Question: I am new to Mac, iOS, Xcode and objective-c. I am very familiar with the Windows world (.net, C#, Silverlight, etc), but none of that really applies to what I am doing here on the Mac.
So in short I am hoping that you would help me out with pointers and a code review of sorts. There are many articles on the web (many of those on stack overflow) and you can easily get lost in all the opinions of how to do things.
So I decided to try a few simple things, like making the iOS keyboard react to Next and Done, show a toolbar above the keyboard and make text fields move to allow room for the keyboard. First sample I have here is the simple one, three text fields, two with Next and the last with Done to close the keyboard.

I added UITextFieldDelegate and a IBOutlet for each text field to the header file. Also Ctrl-dragged the text field onto the IBOutlet to connect it.
'''
#import <UIKit/UIKit.h>
@interface ViewController : UIViewController <UITextFieldDelegate>
@property (weak, nonatomic) IBOutlet UITextField* firstNameTextField;
@property (weak, nonatomic) IBOutlet UITextField* lastNameTextField;
@property (weak, nonatomic) IBOutlet UITextField* cityTextField;
@end
'''
In the source file I added the synthesize statements for the text fields, the set to nil in the viewDidUnload to flag the memory for release (using the auto memory release mode) and the textFieldShouldReturn method to set the focus on the text fields.
'''
#import "ViewController.h"
@implementation ViewController
@synthesize firstNameTextField = _firstNameTextField;
@synthesize lastNameTextField = _lastNameTextField;
@synthesize cityTextField = _cityTextField;
- (void)didReceiveMemoryWarning
{
[super didReceiveMemoryWarning];
// Release any cached data, images, etc that aren't in use.
}
#pragma mark - View lifecycle
- (void)viewDidLoad
{
[super viewDidLoad];
// Do any additional setup after loading the view, typically from a nib.
}
- (void)viewDidUnload
{
[self setFirstNameTextField:nil];
[self setLastNameTextField:nil];
[self setCityTextField:nil];
[super viewDidUnload];
}
- (void)viewWillAppear:(BOOL)animated
{
[super viewWillAppear:animated];
}
- (void)viewDidAppear:(BOOL)animated
{
[super viewDidAppear:animated];
}
- (void)viewWillDisappear:(BOOL)animated
{
[super viewWillDisappear:animated];
}
- (void)viewDidDisappear:(BOOL)animated
{
[super viewDidDisappear:animated];
}
- (BOOL)shouldAutorotateToInterfaceOrientation:(UIInterfaceOrientation)interfaceOrientation
{
// Return YES for supported orientations
return YES;
}
- (BOOL)textFieldShouldReturn:(UITextField *)theTextField
{
if (theTextField == self.firstNameTextField)
{
[self.lastNameTextField becomeFirstResponder];
}
else if (theTextField == self.lastNameTextField)
{
[self.cityTextField becomeFirstResponder];
}
else
{
[theTextField resignFirstResponder];
}
return YES;
}
@end
'''
Is this how you would do this?
From an objective-c perspective, would you put the * (for pointer) with the type or in front of the name?
'''
@property (weak, nonatomic) IBOutlet UITextField* firstNameTextField;
'''
vs.
'''
@property (weak, nonatomic) IBOutlet UITextField *firstNameTextField;
'''
Is the memory management correct? Will the memory be released correctly, stay alive etc?
Thanks.
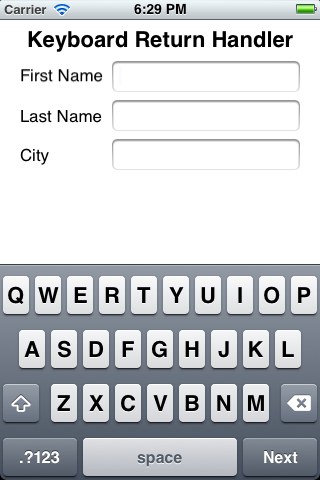
Answer: As Anthony stated, the position of the asterisk is really a concern of style. Personally I prefer the * on the side of the instance (Class *classInstance) because it's the instance that you're pointing to, not the class. But opinions differ.
In general, the code is fine, except for that you've defined all your properties as weak. Because you want to retain these IBOutlet properties for the life of your view controller, they should be strong. Even though you've constructed your views in IB, your view controller still 'owns' those IB objects.
When you define a property type as:
'''
@property (strong, nonatomic) AClass *aClassInstance;
'''
That means your object will be retained when it's assigned. In this case, the assignment happens by virtue of having wired your outlets, you don't assign manually, but the retain still occurs:
'''
[self setProperty:object] //retains 'object'
'''
And released when you nil it:
'''
[self setProperty:nil] //releases 'object' currently retained by property
'''
And if/when (as you have done) you do actually want a weak property (eg, to have a reference to an object you don't own):
'''
@property (weak, nonatomic)
'''
You wouldn't be required to "release" it later by setting it to nil in your viewDidUnload. Setting it to nil would still be good practice, but not required to balance your memory.